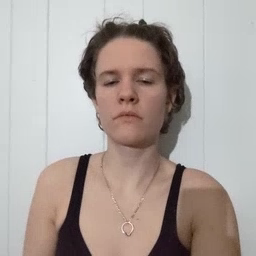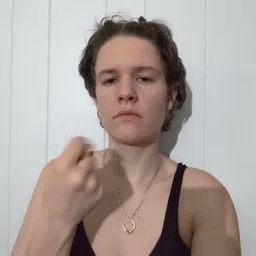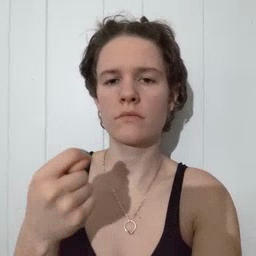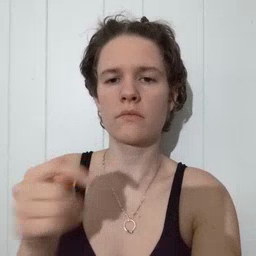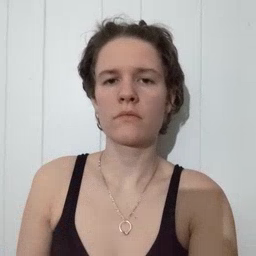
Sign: toy